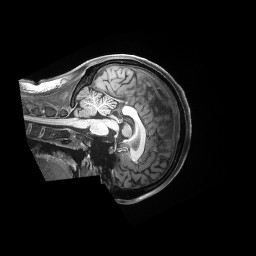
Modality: T1w
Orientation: sagittal
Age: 20
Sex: female
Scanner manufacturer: siemens
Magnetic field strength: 3 T
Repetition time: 2.5 s
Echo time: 0.00181 s